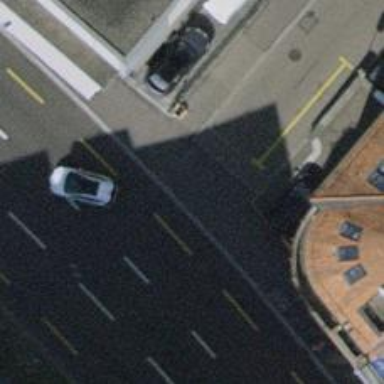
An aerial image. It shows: Unmarked crossing with traffic calming table.